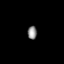
Tissue: lung
Cell type: Epithelial cells
Senescence score: 0.2367
Nuclear area (px): 120
Mean DAPI intensity: 140.992